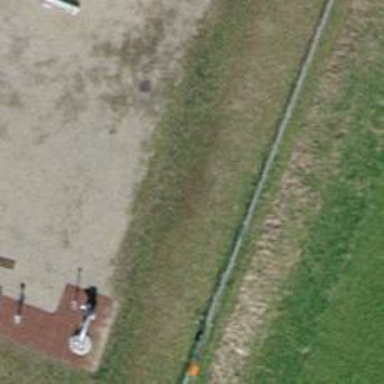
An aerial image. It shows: Pipeline marker.